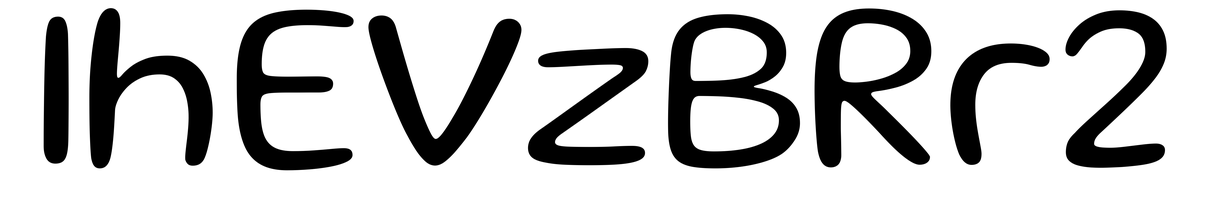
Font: Gluten_Light